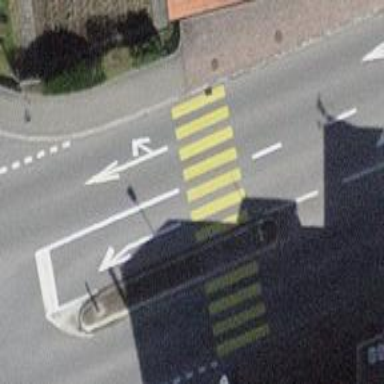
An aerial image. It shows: Uncontrolled crossing with zebra marking and island.